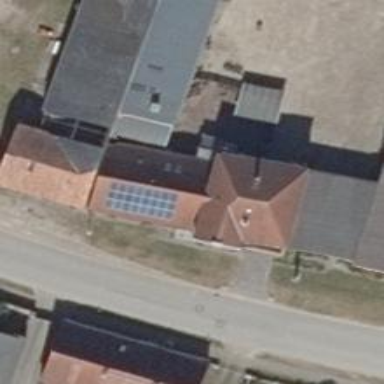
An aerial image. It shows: Solar-powered generator using photovoltaic technology. This small installation generates electricity through solar photovoltaic panels.